Question: I'm attempting to import a multiple line csv file into an Oracle database, through Unix using PLSQL.
Currently, my script below, converts the csv into an SQL string/file for another script to run SQL.
However, the script below is only suitable for one line csv's, can anyone suggest a way I can improve my below script for multiple line csv's please?
Thanks in advance.
Chris

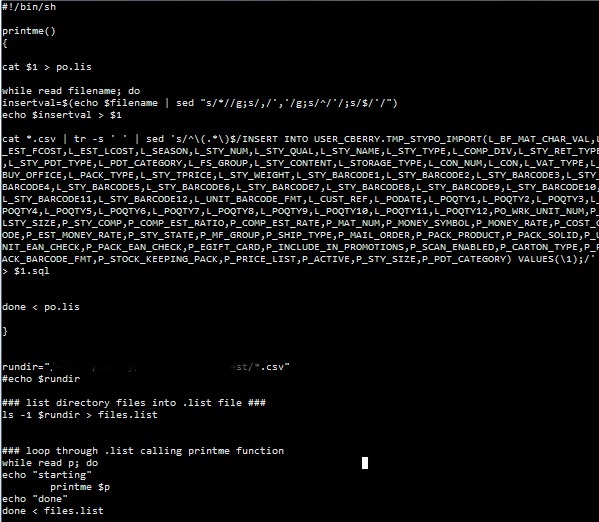
Answer: Try changing the line ending with '> $1.sql' to '>> $1.sql'